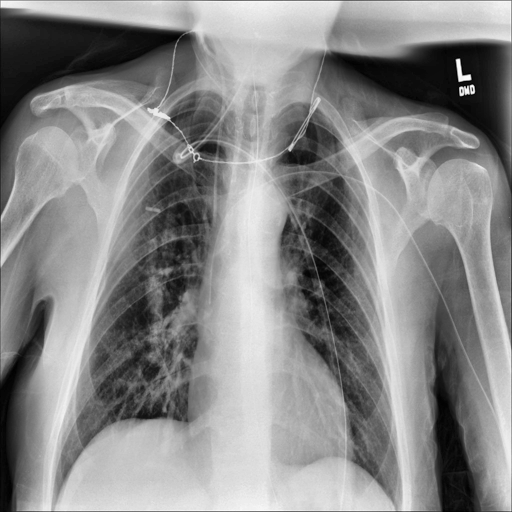
Finding: NORMAL